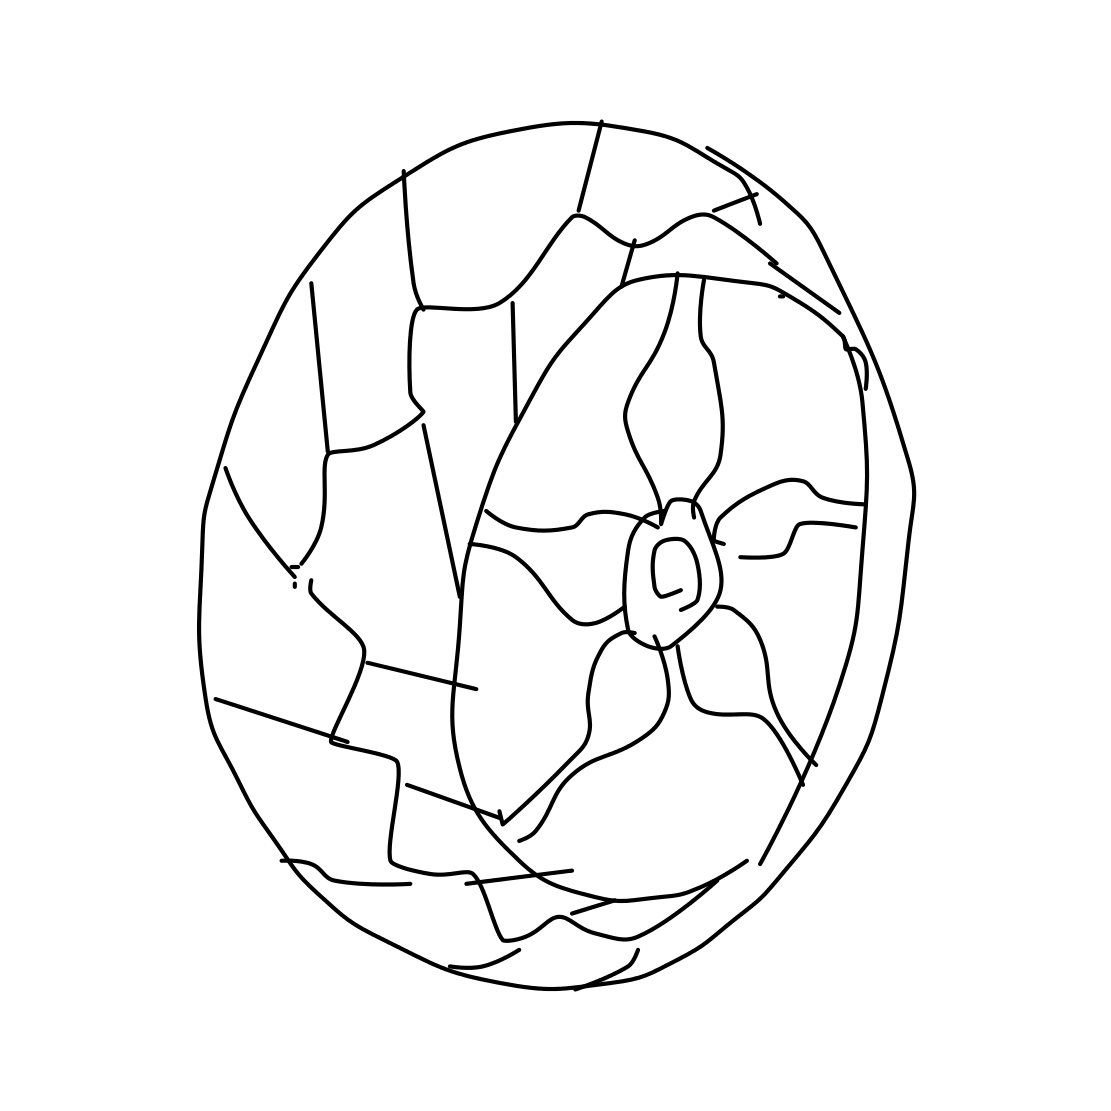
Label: tire